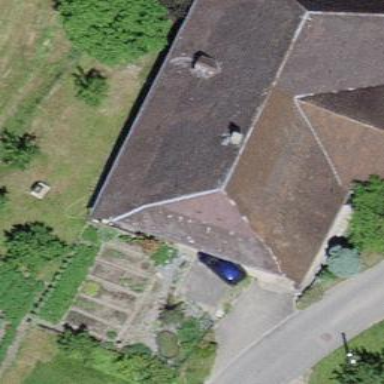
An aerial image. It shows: Farm building.